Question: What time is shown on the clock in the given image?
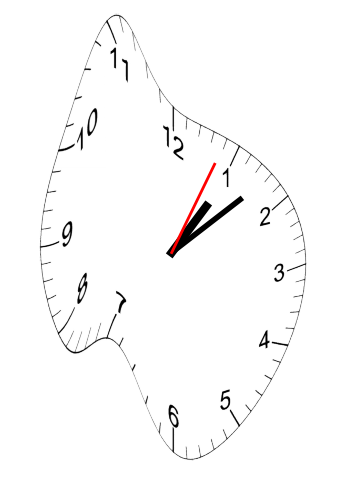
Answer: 01:08:04